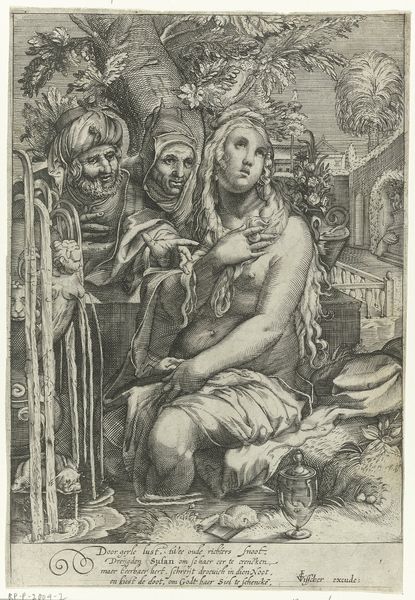
Titel: Susanna en de ouderlingen
Künstler: Jan Saenredam
Standort: Amsterdam
Institution: Rijksmuseum
Schlagwörter: homme, noir, femme, arbre, nu, originaire, tres